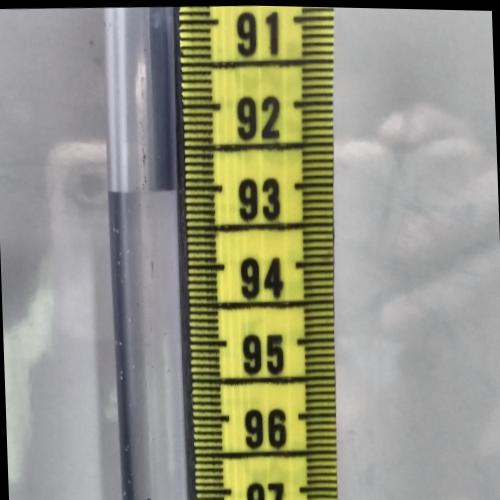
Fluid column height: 93.0 cm